Frequency: 50000
Velocity: 0,155
Power: 23,7
Pulse duration: 0,0000001
Pass count: 1
Magnification: 10
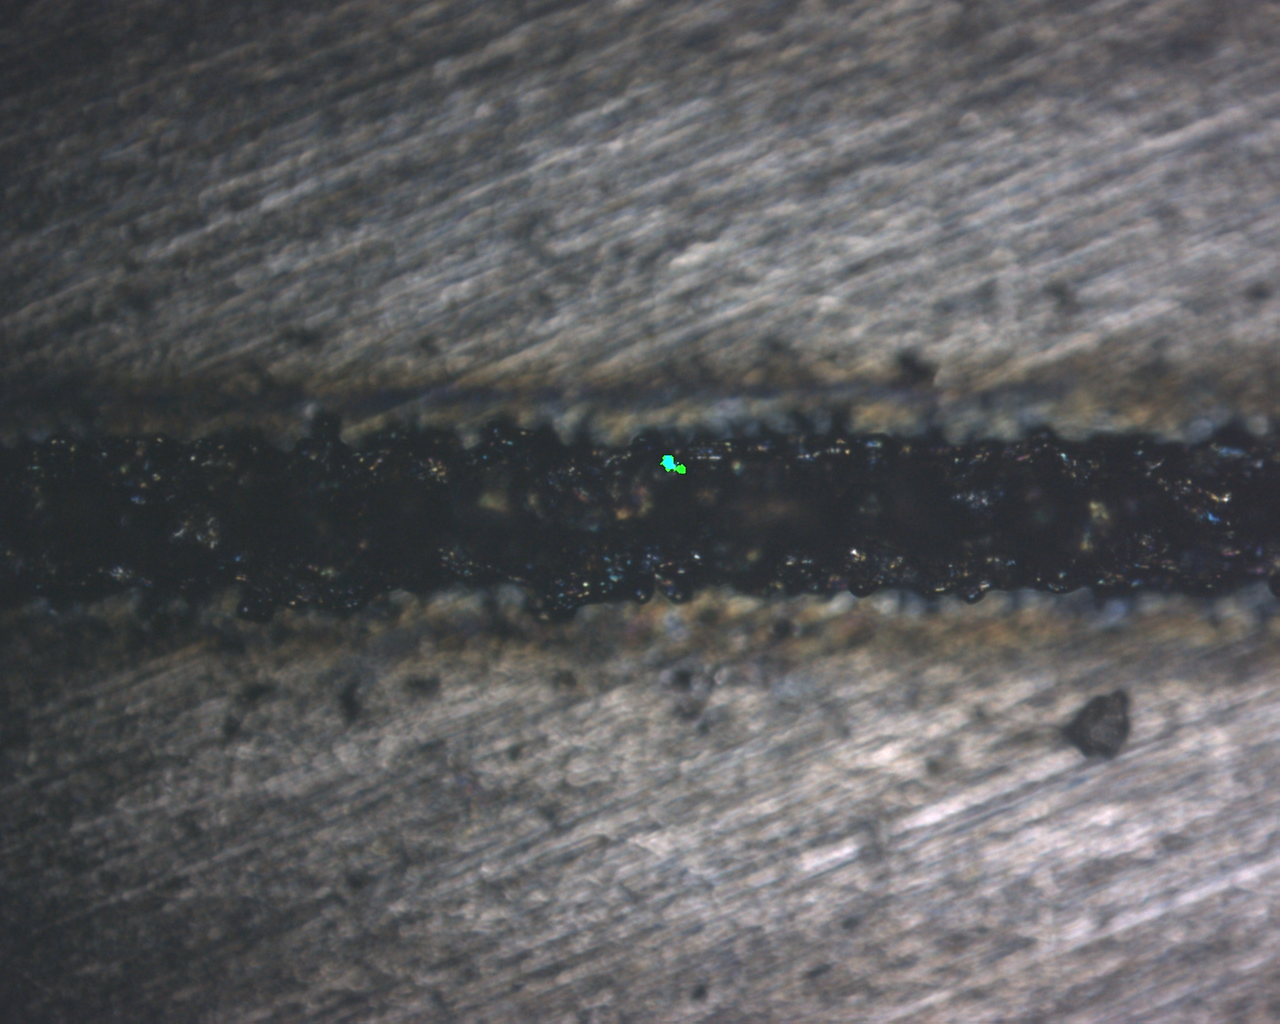
Measured width: 142.538
Other width: 65.2